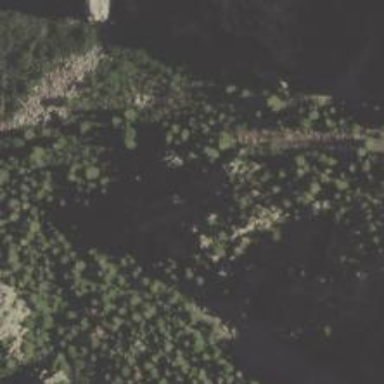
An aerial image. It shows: Cliff in nature.